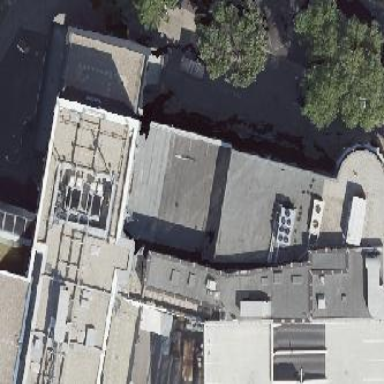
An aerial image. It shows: Close-up view of roof of building.